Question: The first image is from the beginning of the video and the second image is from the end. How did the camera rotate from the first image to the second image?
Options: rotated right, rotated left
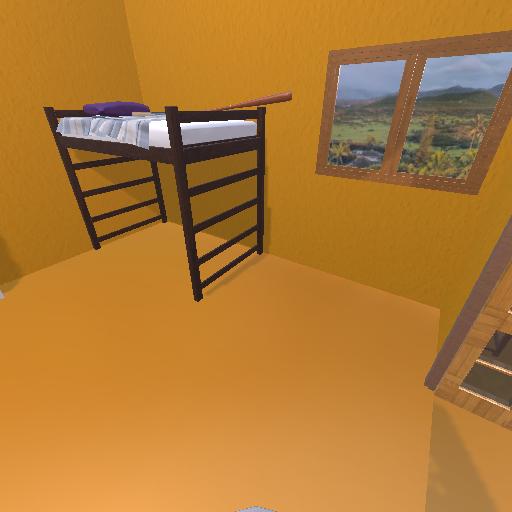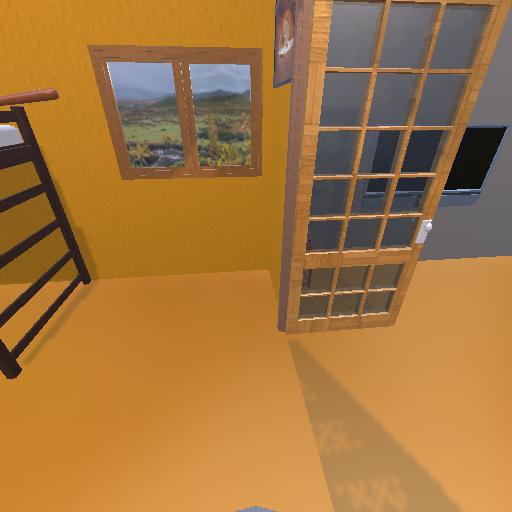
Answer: rotated right